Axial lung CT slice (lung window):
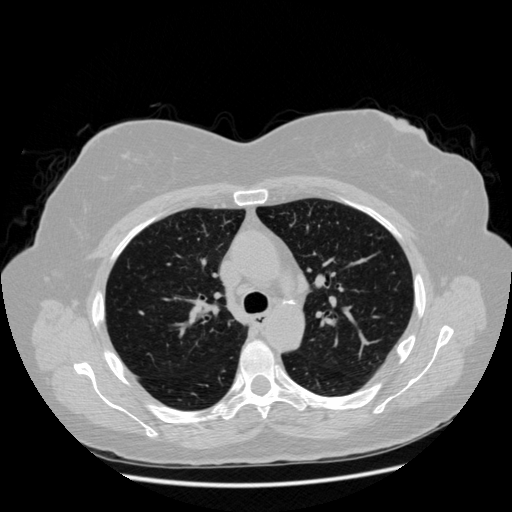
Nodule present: no